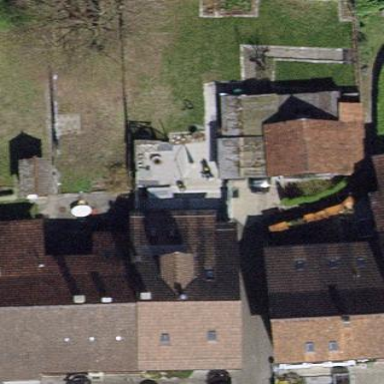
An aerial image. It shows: Building with tile roof.